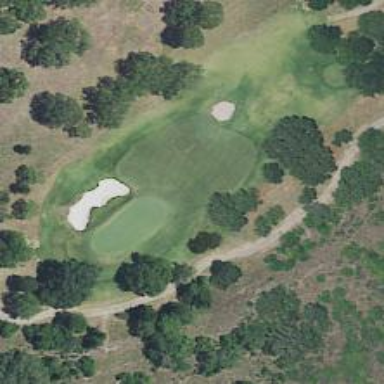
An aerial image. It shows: Golf hole.